Question: I want to know if a user pressed the search Icon from the SearchView not from the keyboard
I tried on Touch Listener,On Click listener and it doesn't work

'''
SearchView searchBar=(SearchView) findViewById(R.id.searchView1);
'''
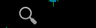
Answer: You can use the 'setOnSearchClickListener()' method to set an 'OnClickListener' on the search button.